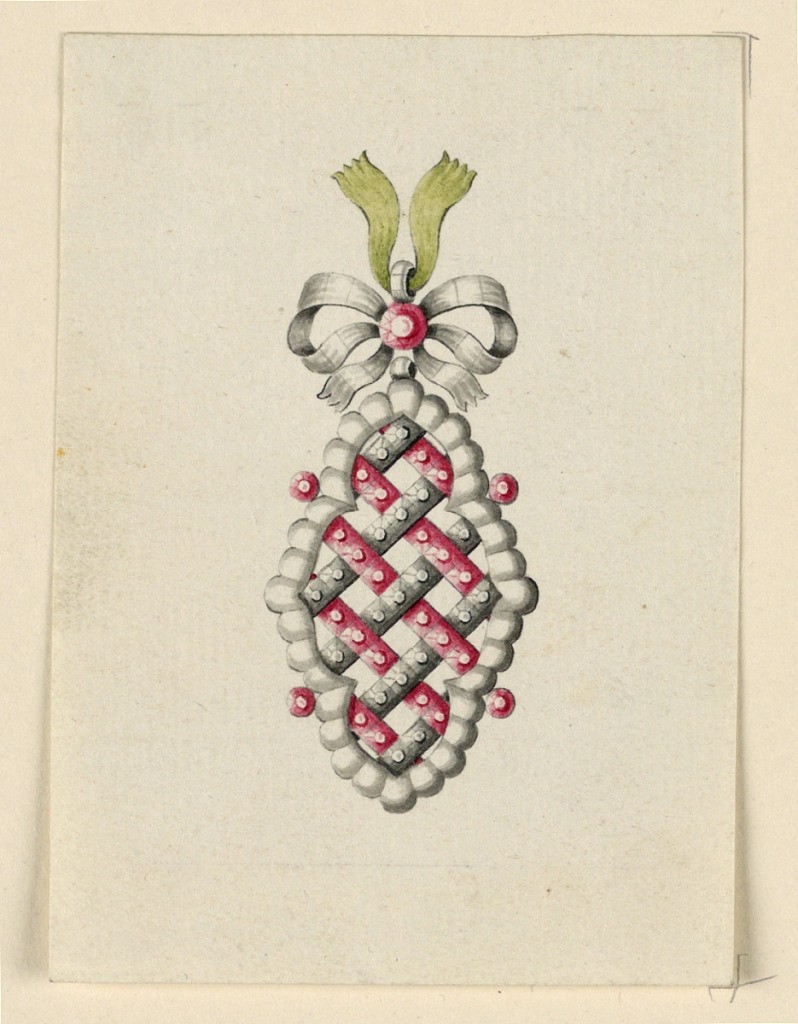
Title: Design for a Pendant
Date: late 18th century
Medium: Pen and black ink, brush and gray, green, red watercolor on light green paper
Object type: Drawing
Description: Jewelry design for a pendant. On top is a knotted ribbon with a red diamond in the center, below a frame in the shape of an escutcheon with a lattice composed of five red and five gray bands. Four red diamonds are at the outside of the frame. Hanging from a green ribbon.